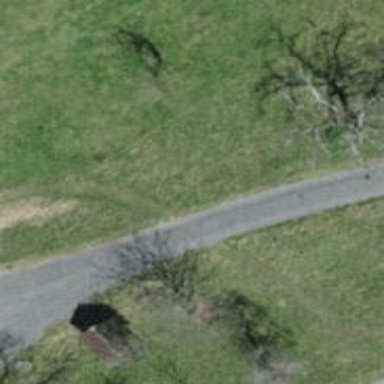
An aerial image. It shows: Grass path.